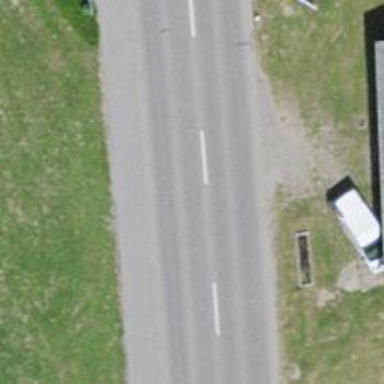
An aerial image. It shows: Primary road with asphalt surface.